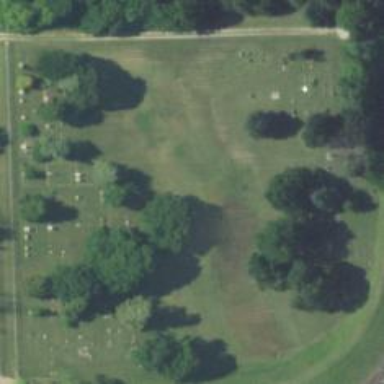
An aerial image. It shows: Cemetery.